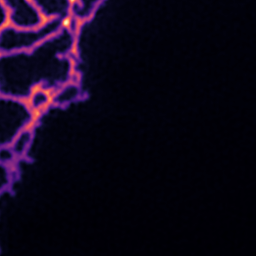
Label: Super-resolution ER image